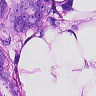
Metastatic tissue present: yes